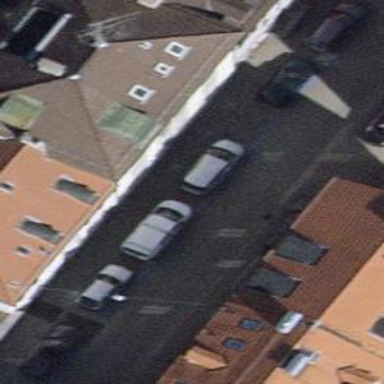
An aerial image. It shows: Asphalt parking lane.